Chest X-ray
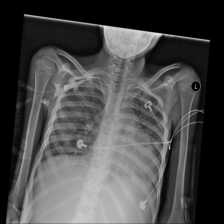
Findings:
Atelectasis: negative
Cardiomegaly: negative
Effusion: negative
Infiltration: negative
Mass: negative
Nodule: negative
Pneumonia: negative
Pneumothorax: negative
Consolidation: negative
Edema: negative
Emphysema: negative
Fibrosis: negative
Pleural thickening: negative
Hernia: negative